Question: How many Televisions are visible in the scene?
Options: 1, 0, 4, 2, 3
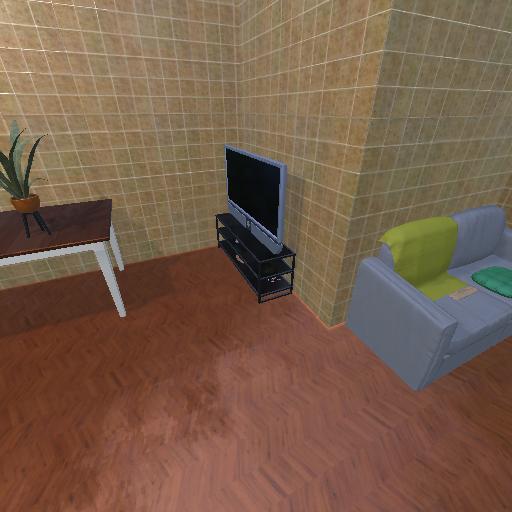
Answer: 1